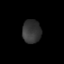
Tissue: skin
Cell type: Epithelial cells
Senescence score: 0.2153
Nuclear area (px): 429
Mean DAPI intensity: 52.809